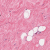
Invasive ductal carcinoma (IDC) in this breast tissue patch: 0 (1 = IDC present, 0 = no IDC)